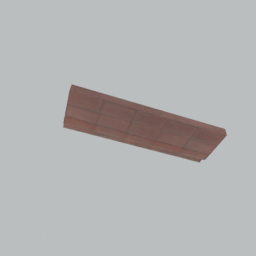
Label: architecture